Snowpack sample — Loveland Pass, Silver Plume, Colorado, USA (1/12/25, 11:40 AM MST)
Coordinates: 39.66, -105.88
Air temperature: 7 °F
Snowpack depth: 140 cm
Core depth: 10 cm
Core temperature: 41 °F
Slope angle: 11°, slope face: 30°
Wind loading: high
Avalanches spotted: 2
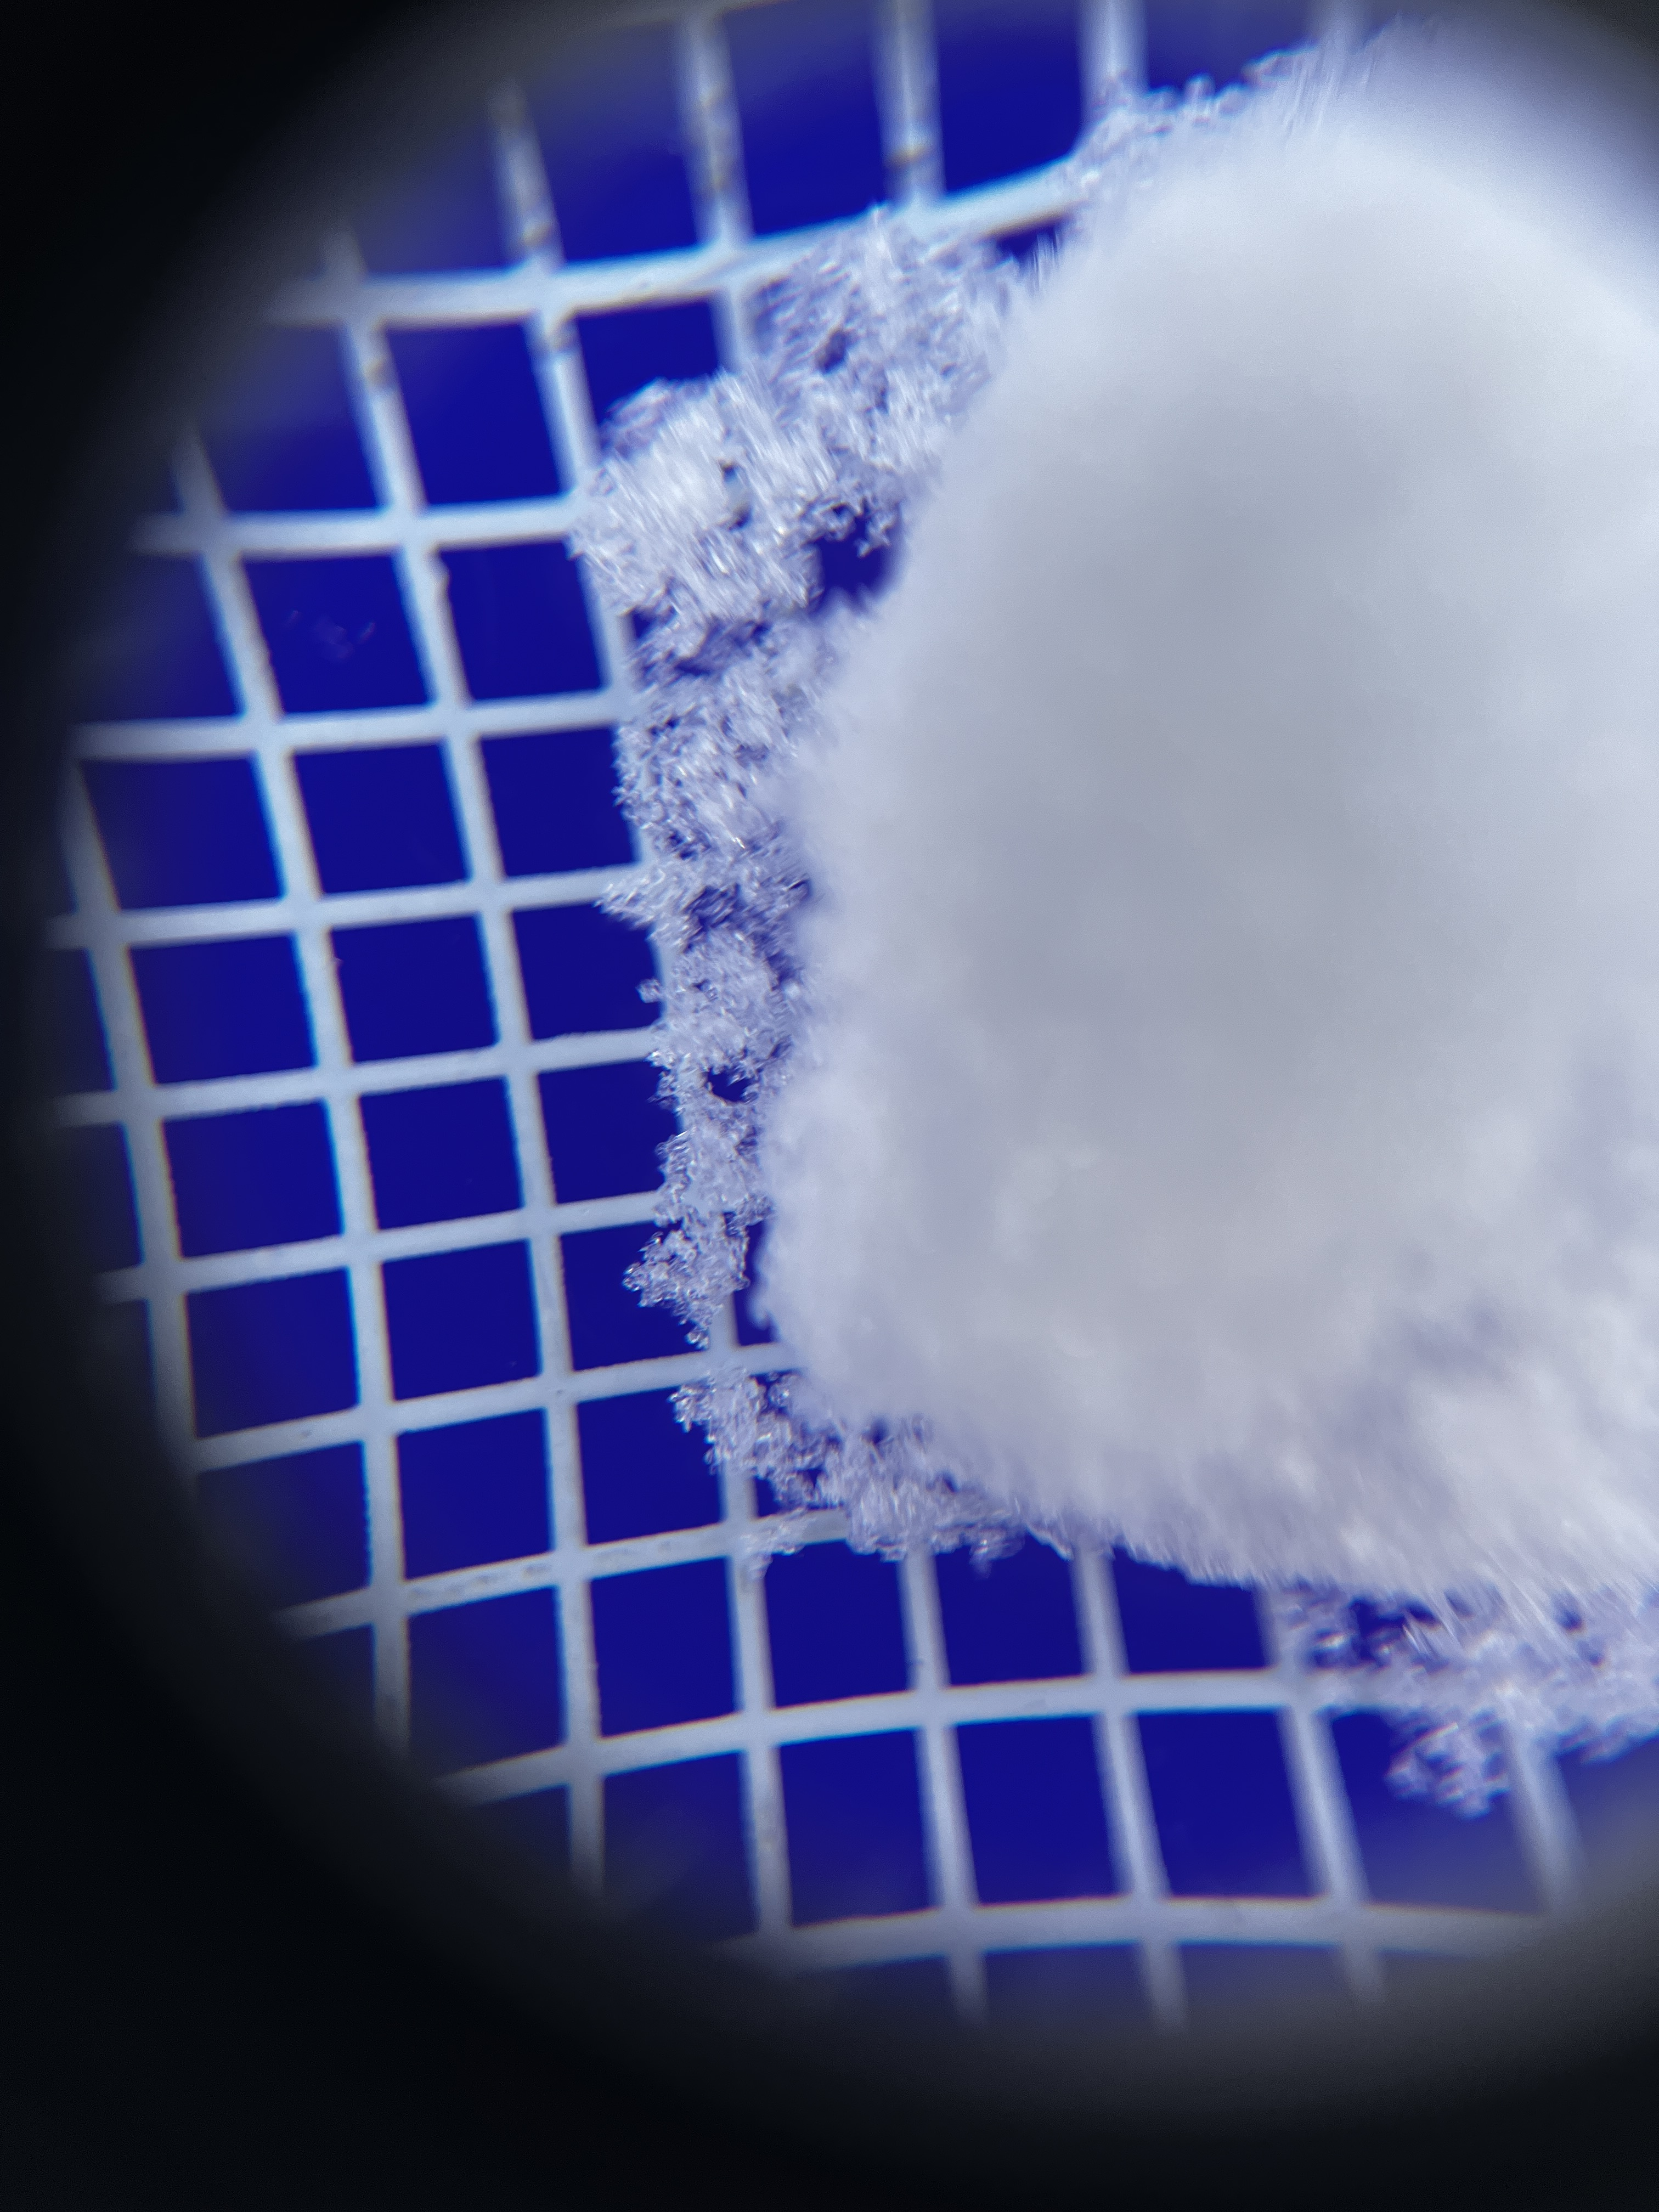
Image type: magnified_profile
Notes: Pilot using slightly modified coring method that took too large segment for snow profile picturing, advised not to use in higher level models. Two avalanche on south face nearby, partially cloudy with light snow in the last 24 hours. Lots of wind loading on eastern features.